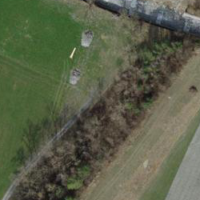
EUNIS habitat code: 57
Species observed at this site:
Clinopodium vulgare